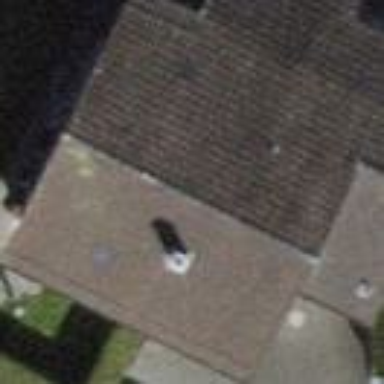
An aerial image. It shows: Building with pitched roof.